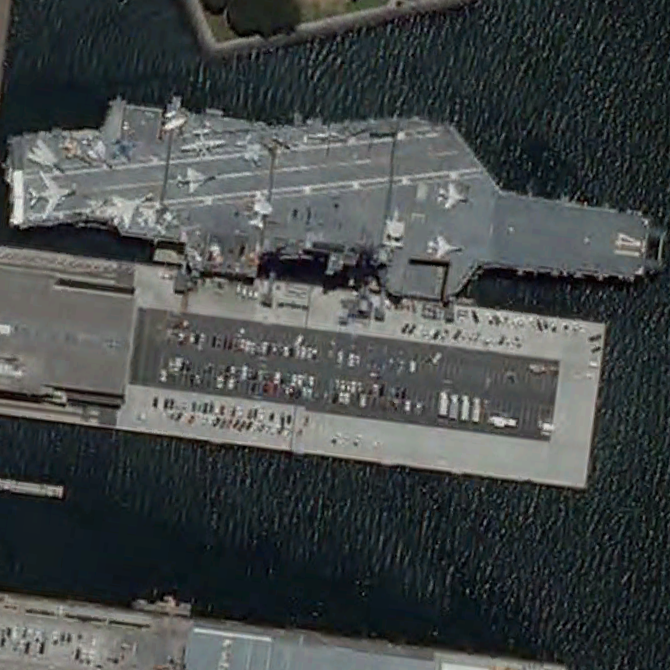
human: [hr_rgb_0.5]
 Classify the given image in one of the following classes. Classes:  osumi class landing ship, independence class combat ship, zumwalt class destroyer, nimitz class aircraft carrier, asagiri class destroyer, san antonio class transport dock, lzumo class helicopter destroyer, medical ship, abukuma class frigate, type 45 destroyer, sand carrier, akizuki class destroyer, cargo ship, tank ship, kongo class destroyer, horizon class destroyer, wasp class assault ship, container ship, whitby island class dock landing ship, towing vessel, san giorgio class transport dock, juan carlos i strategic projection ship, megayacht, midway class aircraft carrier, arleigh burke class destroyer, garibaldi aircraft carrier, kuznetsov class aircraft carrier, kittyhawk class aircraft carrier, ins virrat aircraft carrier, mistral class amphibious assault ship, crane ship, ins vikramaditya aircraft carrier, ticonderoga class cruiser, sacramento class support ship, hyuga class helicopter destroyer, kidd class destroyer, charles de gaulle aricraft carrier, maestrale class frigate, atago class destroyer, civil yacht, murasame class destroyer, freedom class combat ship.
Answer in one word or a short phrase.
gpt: Midway class aircraft carrier